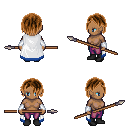
a pixel art fantasy rpg character, female body template, human, dark skin, white trimmed cape, magenta pants, brown bangs hairstyle, white cloth bracers, black shoes, spear, four views (front, back, left, right), 2x2 character sprite sheet, small pixel art, hard edges, no anti-aliasing